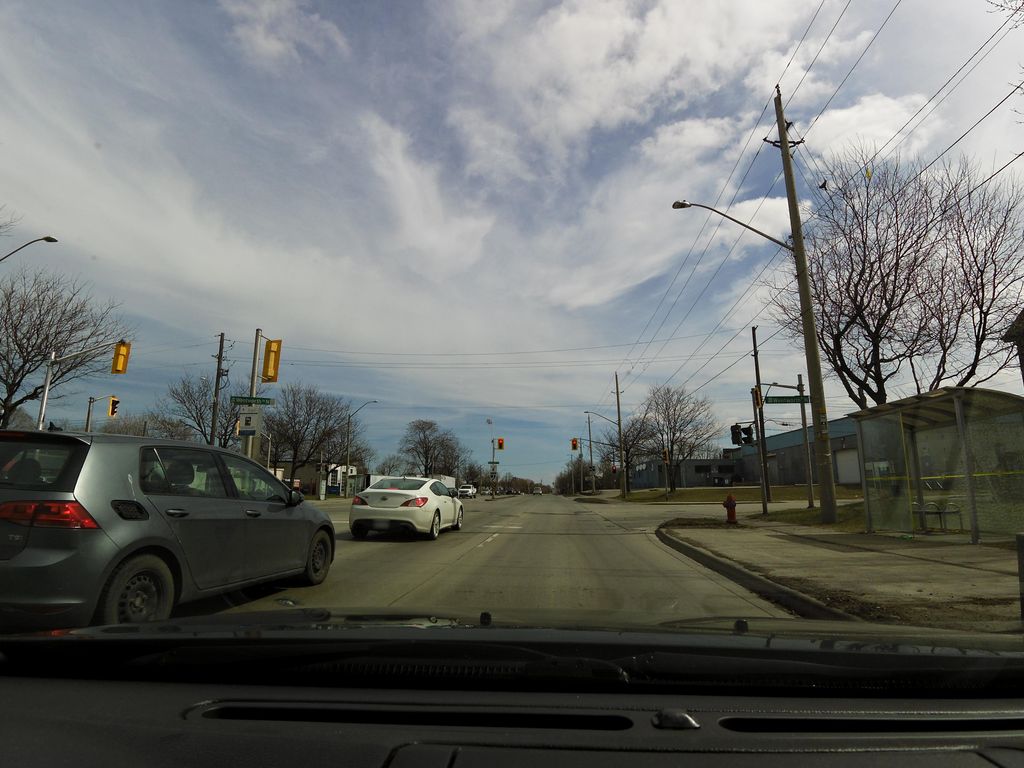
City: hamilton